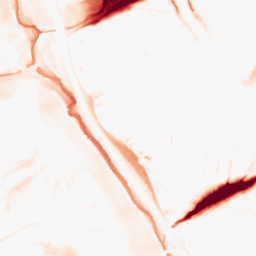
Category: morphological
Decomposition family: tophat
Decomposition parameters: size: 20
mode: black
Upsampling method: quintic
Upsampling parameters: scale: 2
Upsampling scale: 2